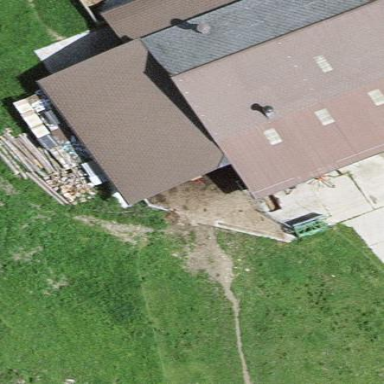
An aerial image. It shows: Gabled roof on farm auxiliary building.